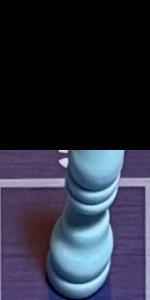
Label: Bishop_White